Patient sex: M
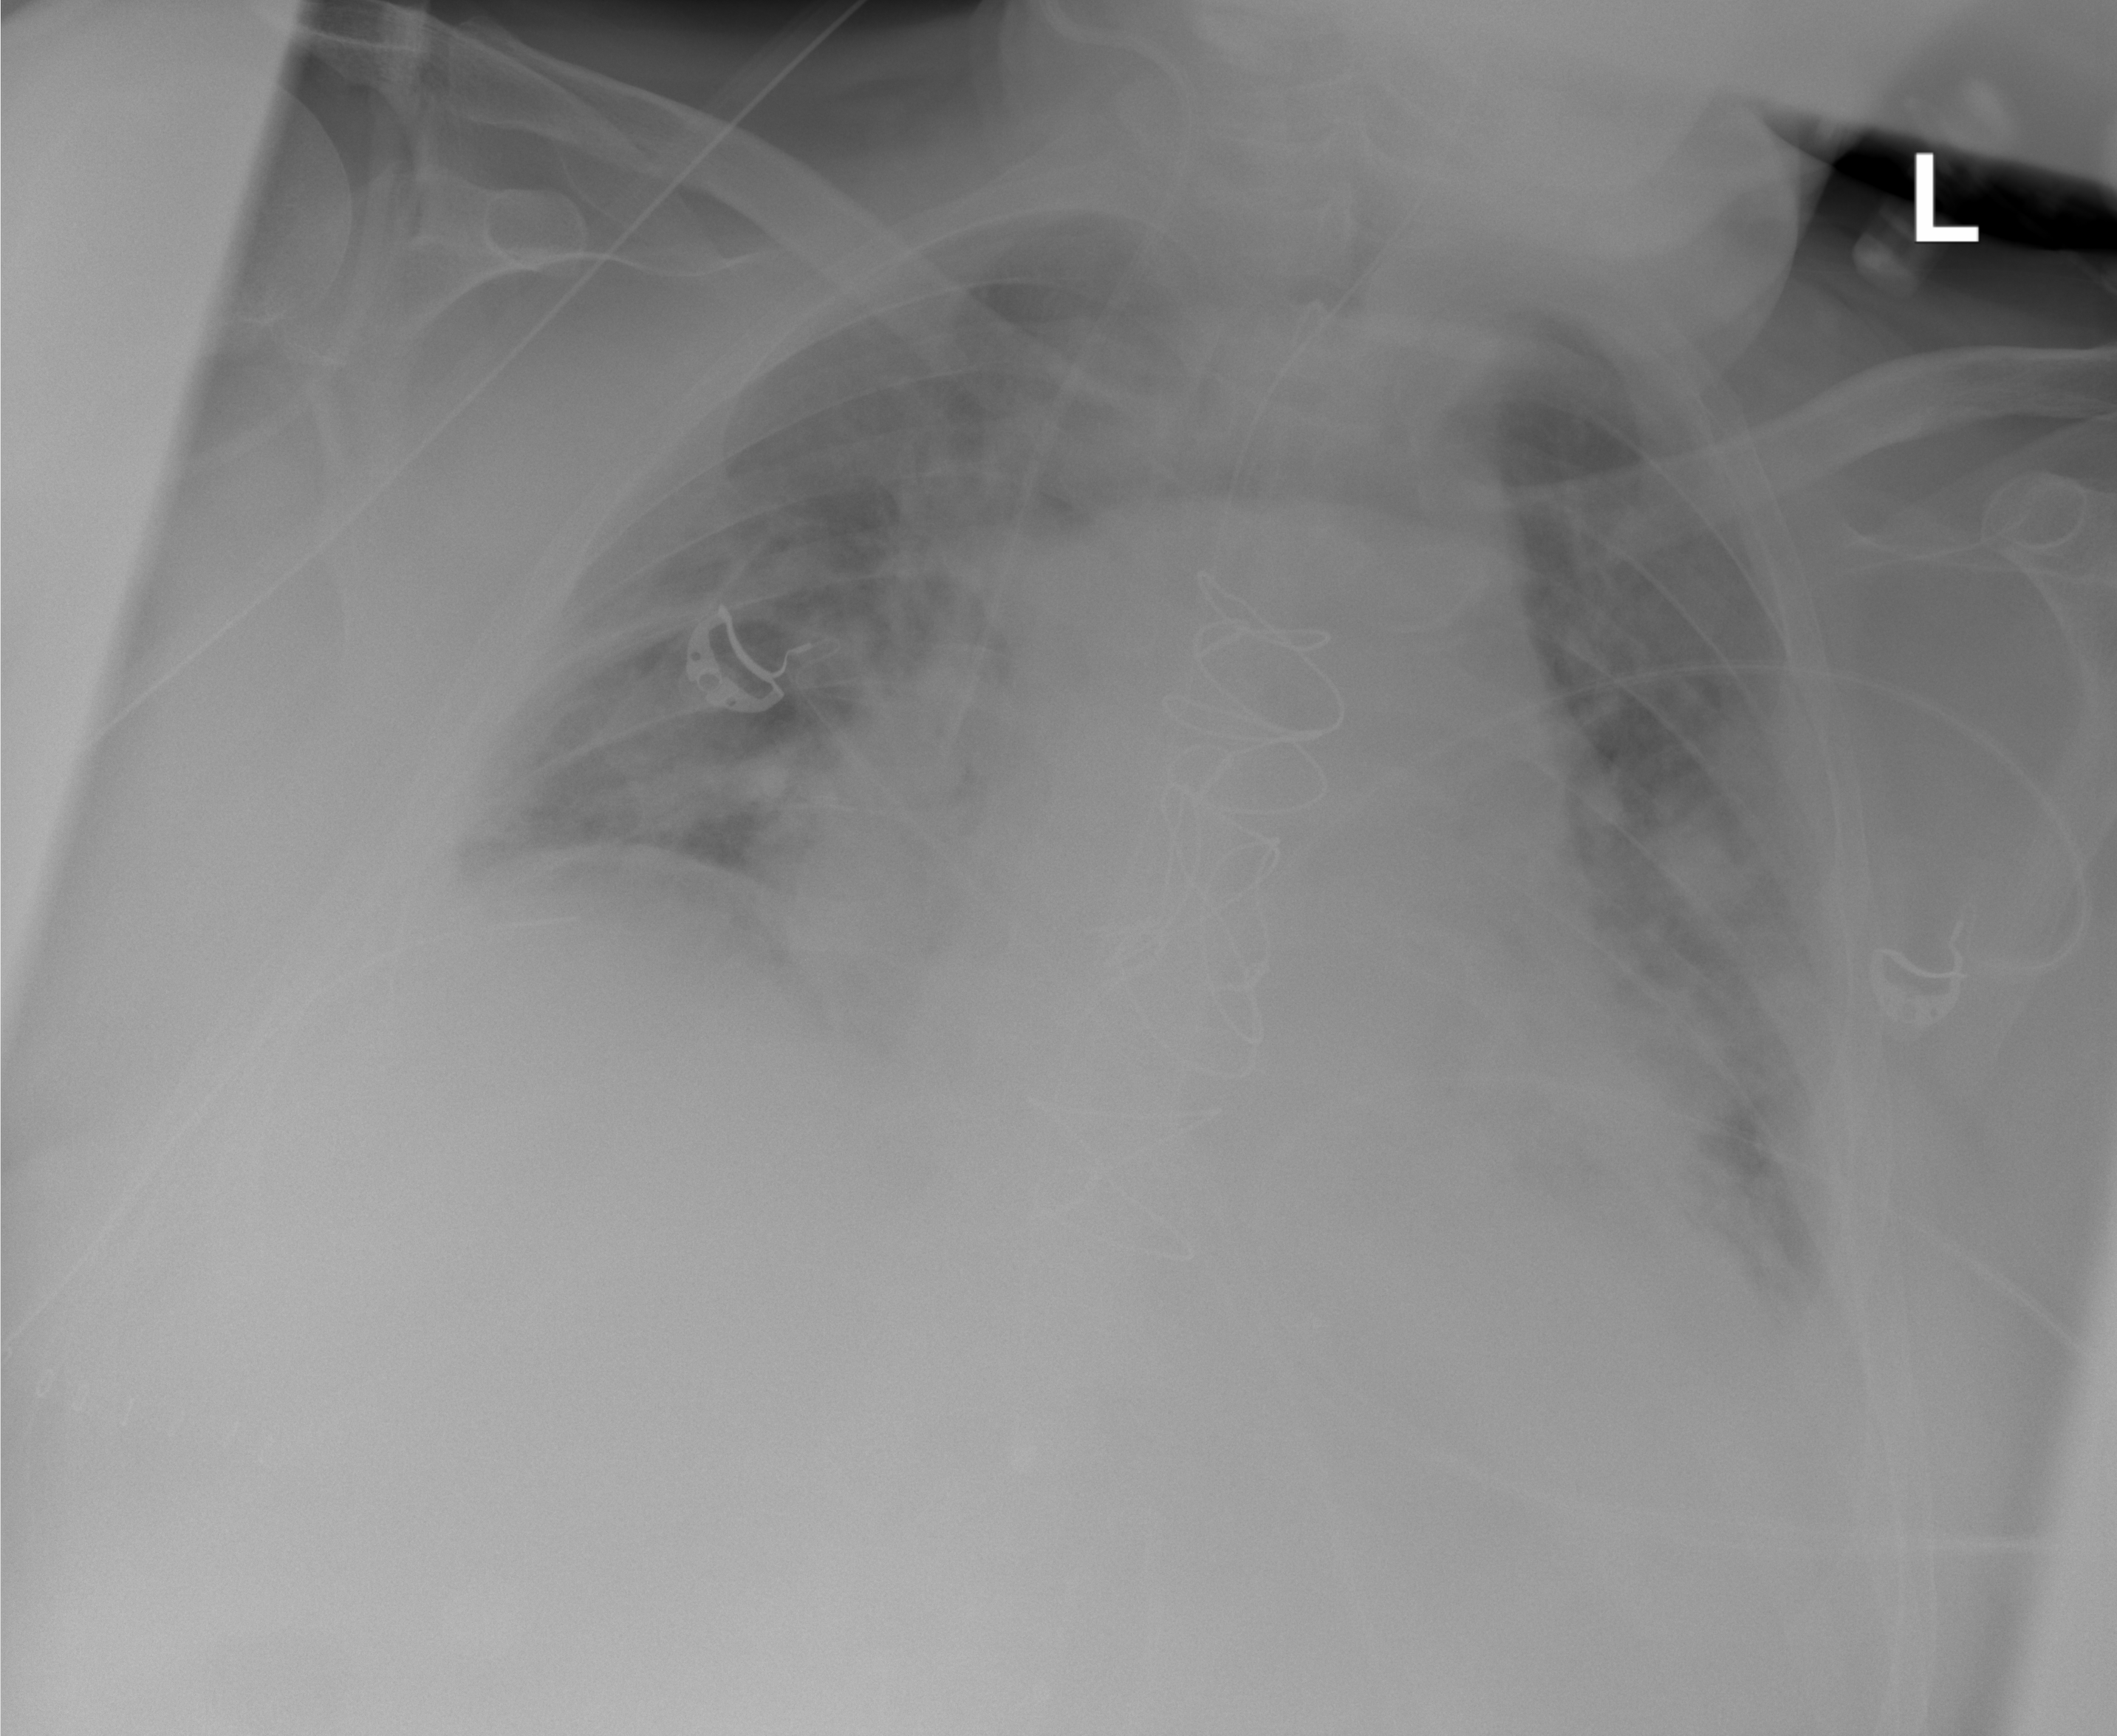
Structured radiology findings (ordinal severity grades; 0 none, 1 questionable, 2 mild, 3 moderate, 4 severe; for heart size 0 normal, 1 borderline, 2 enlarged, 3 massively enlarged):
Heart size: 2
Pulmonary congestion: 2
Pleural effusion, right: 2
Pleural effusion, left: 2
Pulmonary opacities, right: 2
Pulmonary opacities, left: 2
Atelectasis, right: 0
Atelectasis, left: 0